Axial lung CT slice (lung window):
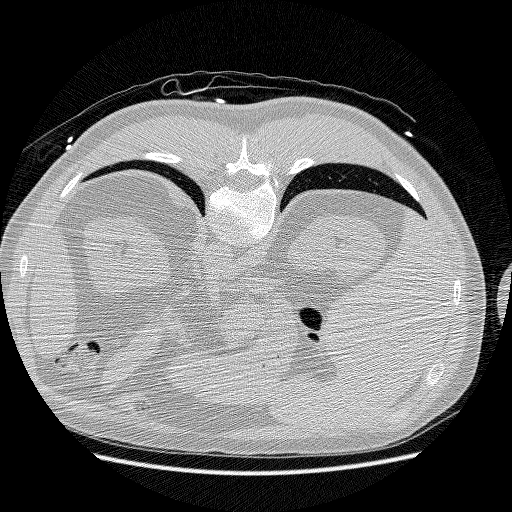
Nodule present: no